Question: This is my Model Post where i want to uplaod multiple pictures for a specific post,so i have created foreign key from PostPicture to Post .
'''
class Post(models.Model):
title = models.CharField(max_length=200, unique=True)
# image = models.FileField(null = True, blank=True)
slug = models.SlugField(max_length=200, unique=True)
author = models.ForeignKey(User, on_delete= models.CASCADE,related_name='blog_posts')
updated_on = models.DateTimeField(auto_now= True)
content = models.TextField()
created_on = models.DateTimeField(auto_now_add=True)
status = models.IntegerField(choices=STATUS, default=0)
#code for Thumbnail
# image = models.ImageField(upload_to = "media", default='DEFAULT VALUE')
image_thumbnail = ProcessedImageField(upload_to = "thumbnail",
processors = [ResizeToFill(100,50)],format = 'JPEG',options = {'quality':60},default='DEFAULT VALUE')
class Meta:
ordering = ['-created_on']
def __str__(self):
return self.title
#code for uploading multiple images
class PostPicture(models.Model):
picture =models.ImageField(upload_to="blog_images", blank=True)
postid =models.ForeignKey(Post,on_delete=models.CASCADE,related_name='pictures')
'''
This is my template code where i am iterating through the pictures and trying to show them.
'''
{% for i in post.pictures.all %}
<img src = "{{ post.pictures.url }}" height = "200", width="200"/>
{% endfor %}
'''
This is the views.py
'''
def post_detail(request, slug):
template_name = 'post_detail.html'
post = get_object_or_404(Post, slug=slug)
comments = post.comments.filter(active=True)
new_comment = None
# Comment posted
if request.method == 'POST':
comment_form = CommentForm(data=request.POST)
if comment_form.is_valid():
# Create Comment object but don't save to database yet
new_comment = comment_form.save(commit=False)
# Assign the current post to the comment
new_comment.post = post
# Save the comment to the database
new_comment.save()
else:
comment_form = CommentForm()
return render(request, template_name, {'post': post,
'comments': comments,
'new_comment': new_comment,
'comment_form': comment_form}
)
'''
I am using admin to add the blog post , attaching ss to have a look at the admin.[
This is the output on the UI, i am not getting the images to show up here.
<URL>
I am also adding screenshot of directory :
<URL>
Can anyone help me ,where i am going wrong
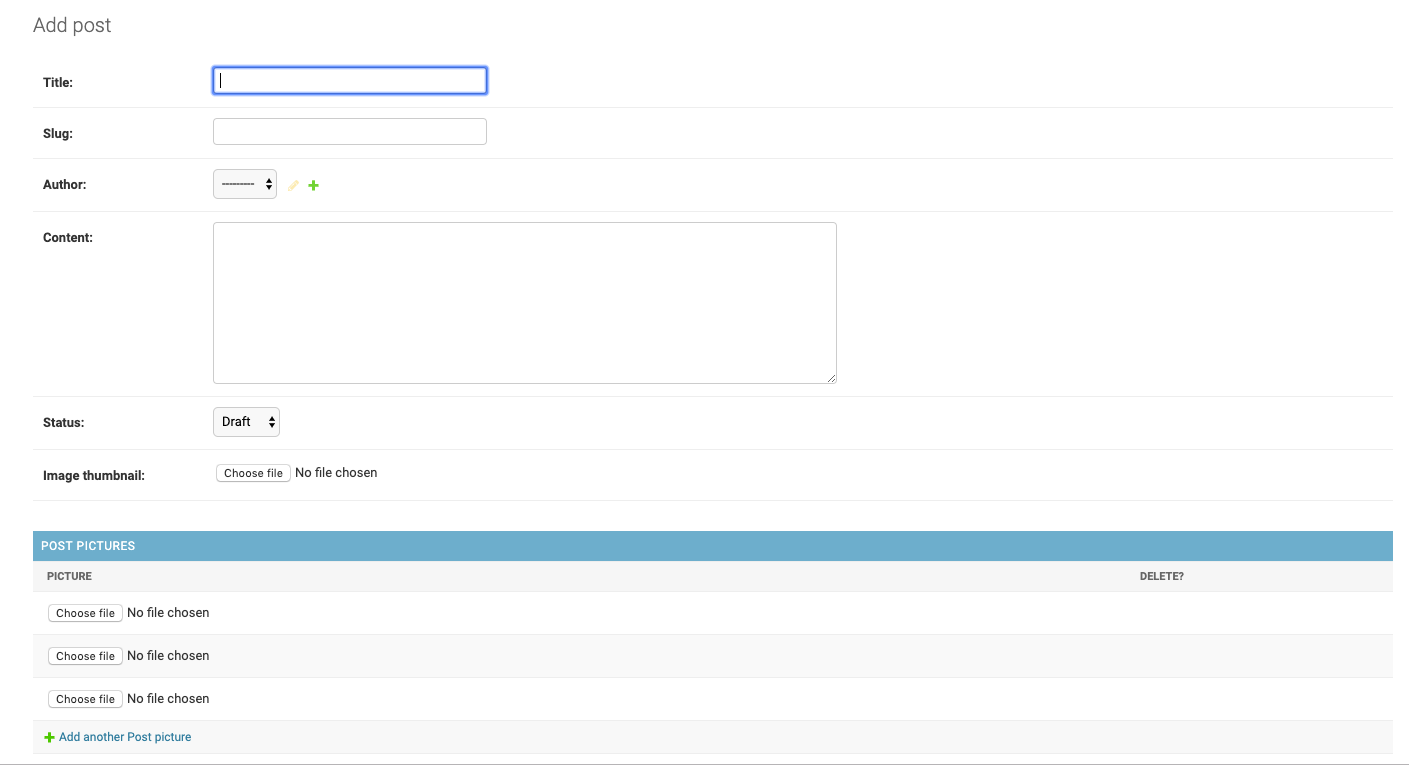
Answer: The template is not right.
You're using the incorrect variable for 'src' inside the for-loop:
'''
{% for i in post.pictures.all %}
<img src = "{{ i.picture.url }}" height = "200", width="200"/>
{% endfor %}
'''